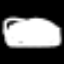
Label: frog